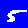
Digit: 5